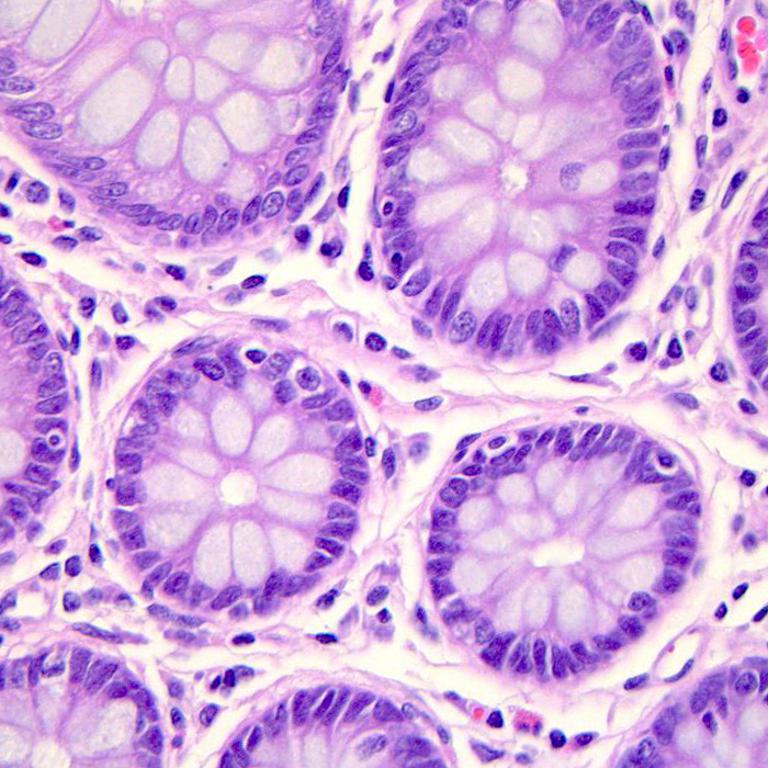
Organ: colon
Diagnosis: benign